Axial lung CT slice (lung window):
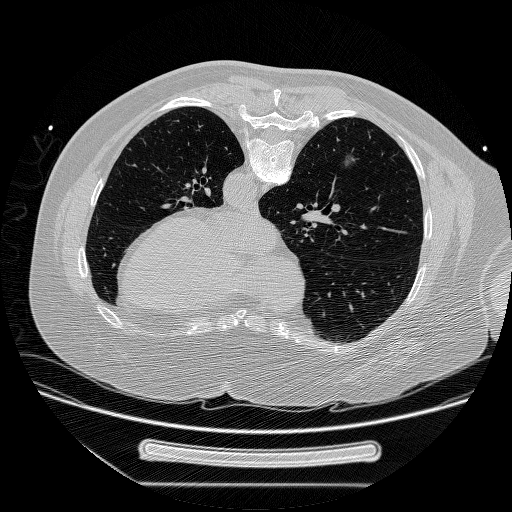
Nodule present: yes
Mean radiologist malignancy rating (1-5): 4.5